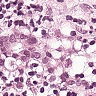
Metastatic tissue present: yes